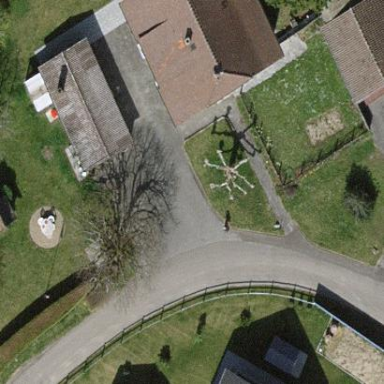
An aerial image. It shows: Simple house.